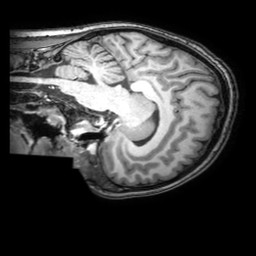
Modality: T1w
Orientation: sagittal
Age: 21
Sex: female
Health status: healthy
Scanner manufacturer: philips
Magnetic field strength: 3 T
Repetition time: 0.0079 s
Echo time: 0.0035 s